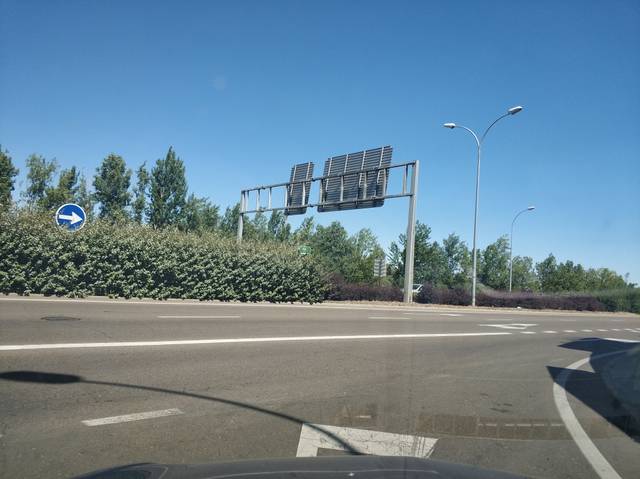
Region: Spain
Coordinates: 40.954, -5.665